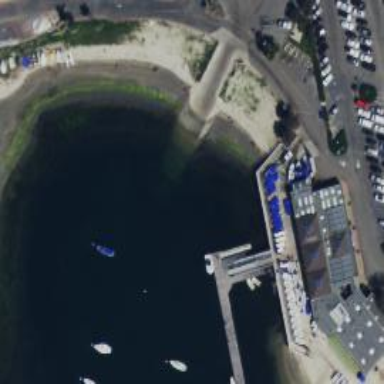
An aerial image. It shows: Boatyard located in picturesque bay.